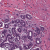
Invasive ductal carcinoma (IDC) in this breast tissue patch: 0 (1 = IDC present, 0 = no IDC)